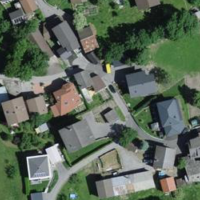
EUNIS habitat code: 55
Species observed at this site:
Vincetoxicum hirundinaria